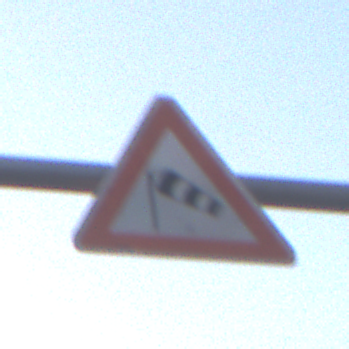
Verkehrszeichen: SeitenwindVonLinks
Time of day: SunriseSunset
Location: Outdoor (Urban)
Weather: Clear
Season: NotSpecified
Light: Natural